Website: lowes
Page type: stored-credit-cards
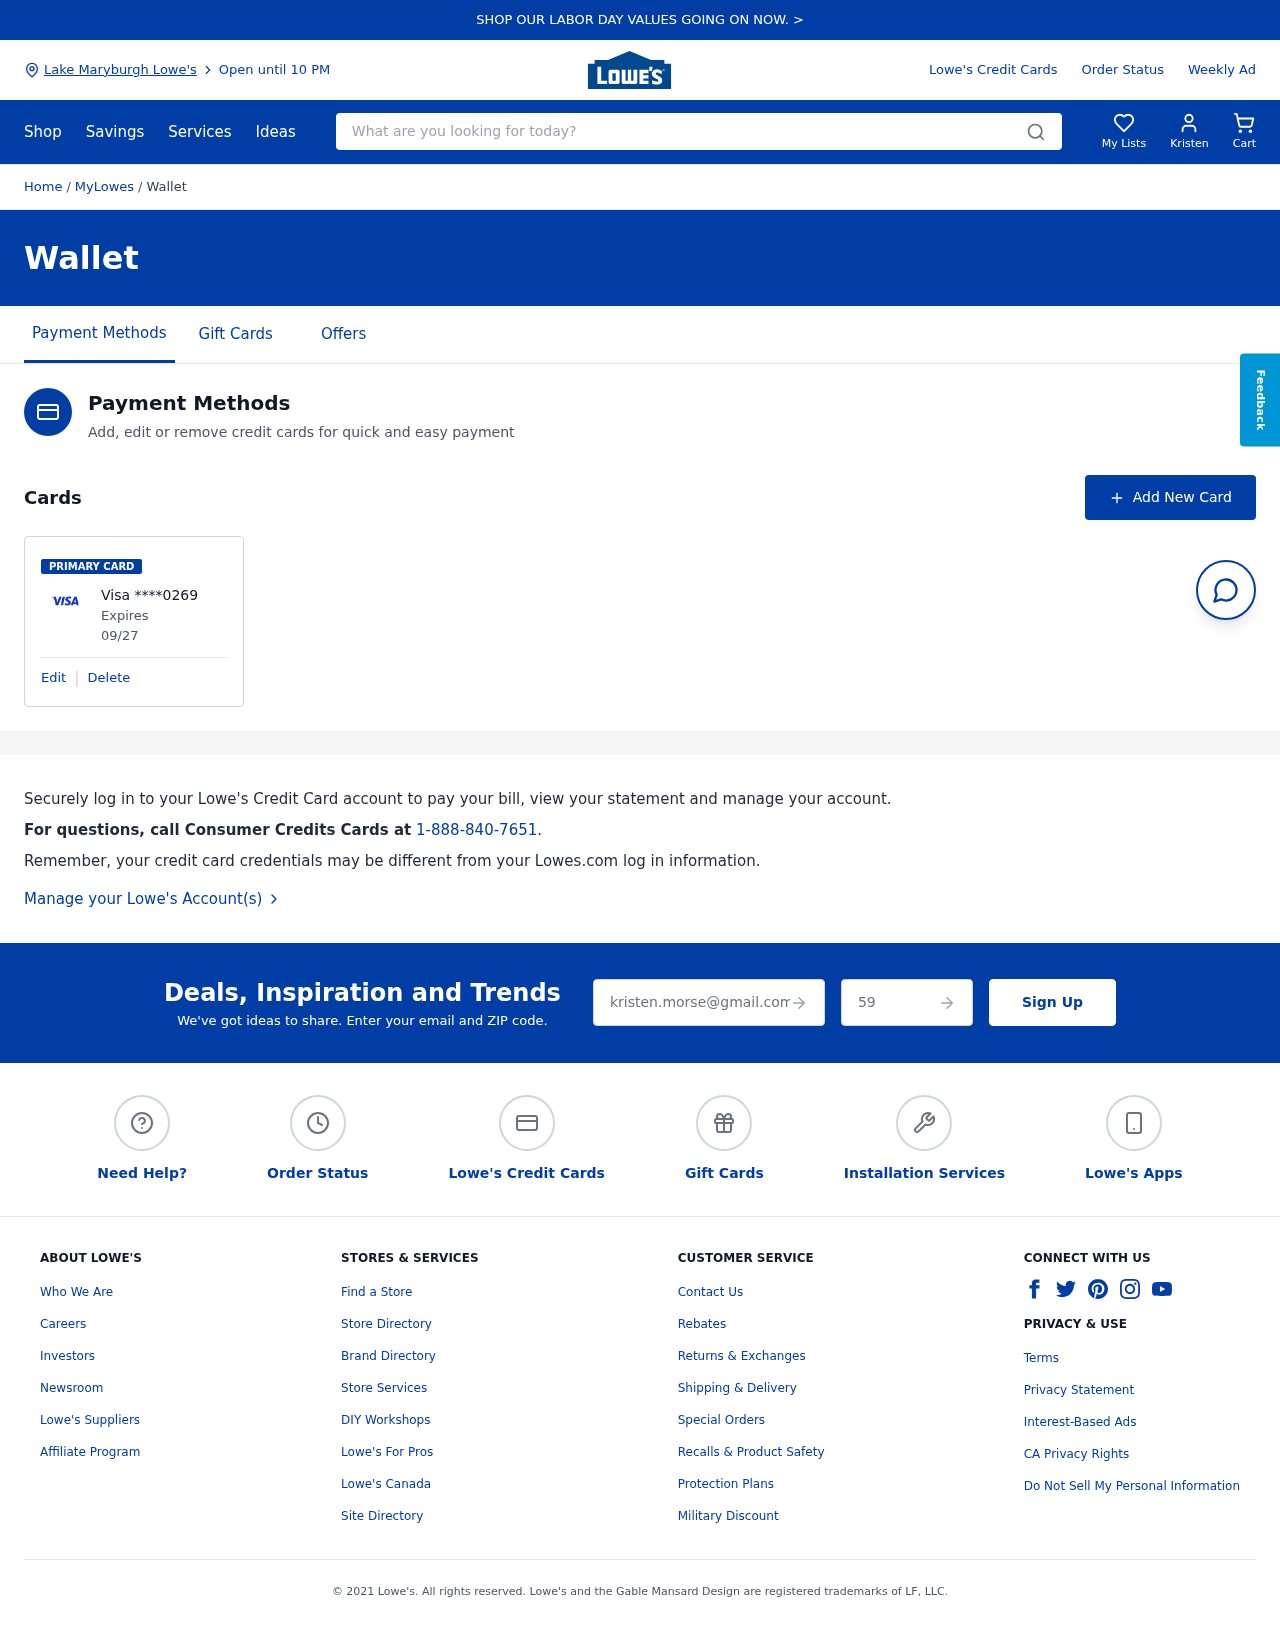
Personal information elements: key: PII_CARD_EXPIRY
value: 09/27
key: PII_CARD_LAST4
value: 0269
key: PII_CARD_TYPE
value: Visa
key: PII_CITY
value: Lake Maryburgh Lowe's
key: PII_EMAIL
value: kristen.morse@gmail.com
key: PII_FIRSTNAME
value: Kristen
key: PII_POSTCODE
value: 59298
Search elements: key: HEADER_SEARCH
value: What are you looking for today?